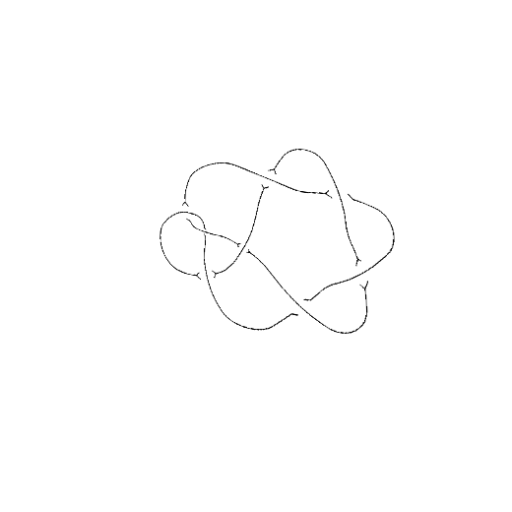
Crossing number: 8